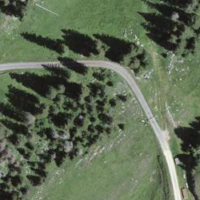
EUNIS habitat code: 24
Species observed at this site:
Thymus pulegioides
Anthus trivialis
Turdus philomelos
Dendrocopos major
Prunella modularis
Turdus viscivorus
Buteo buteo
Strix aluco
Spinus spinus
Phylloscopus collybita
Carduelis citrinella
Erithacus rubecula
Dryocopus martius
Certhia familiaris
Phoenicurus ochruros
Garrulus glandarius
Picus viridis
Corvus corax
Periparus ater
Motacilla cinerea
Cyanistes caeruleus
Lophophanes cristatus
Linaria cannabina
Troglodytes troglodytes
Pyrrhula pyrrhula
Fringilla coelebs
Columba palumbus
Turdus merula
Fringilla montifringilla
Lullula arborea
Turdus pilaris
Regulus regulus
Motacilla alba